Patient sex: M
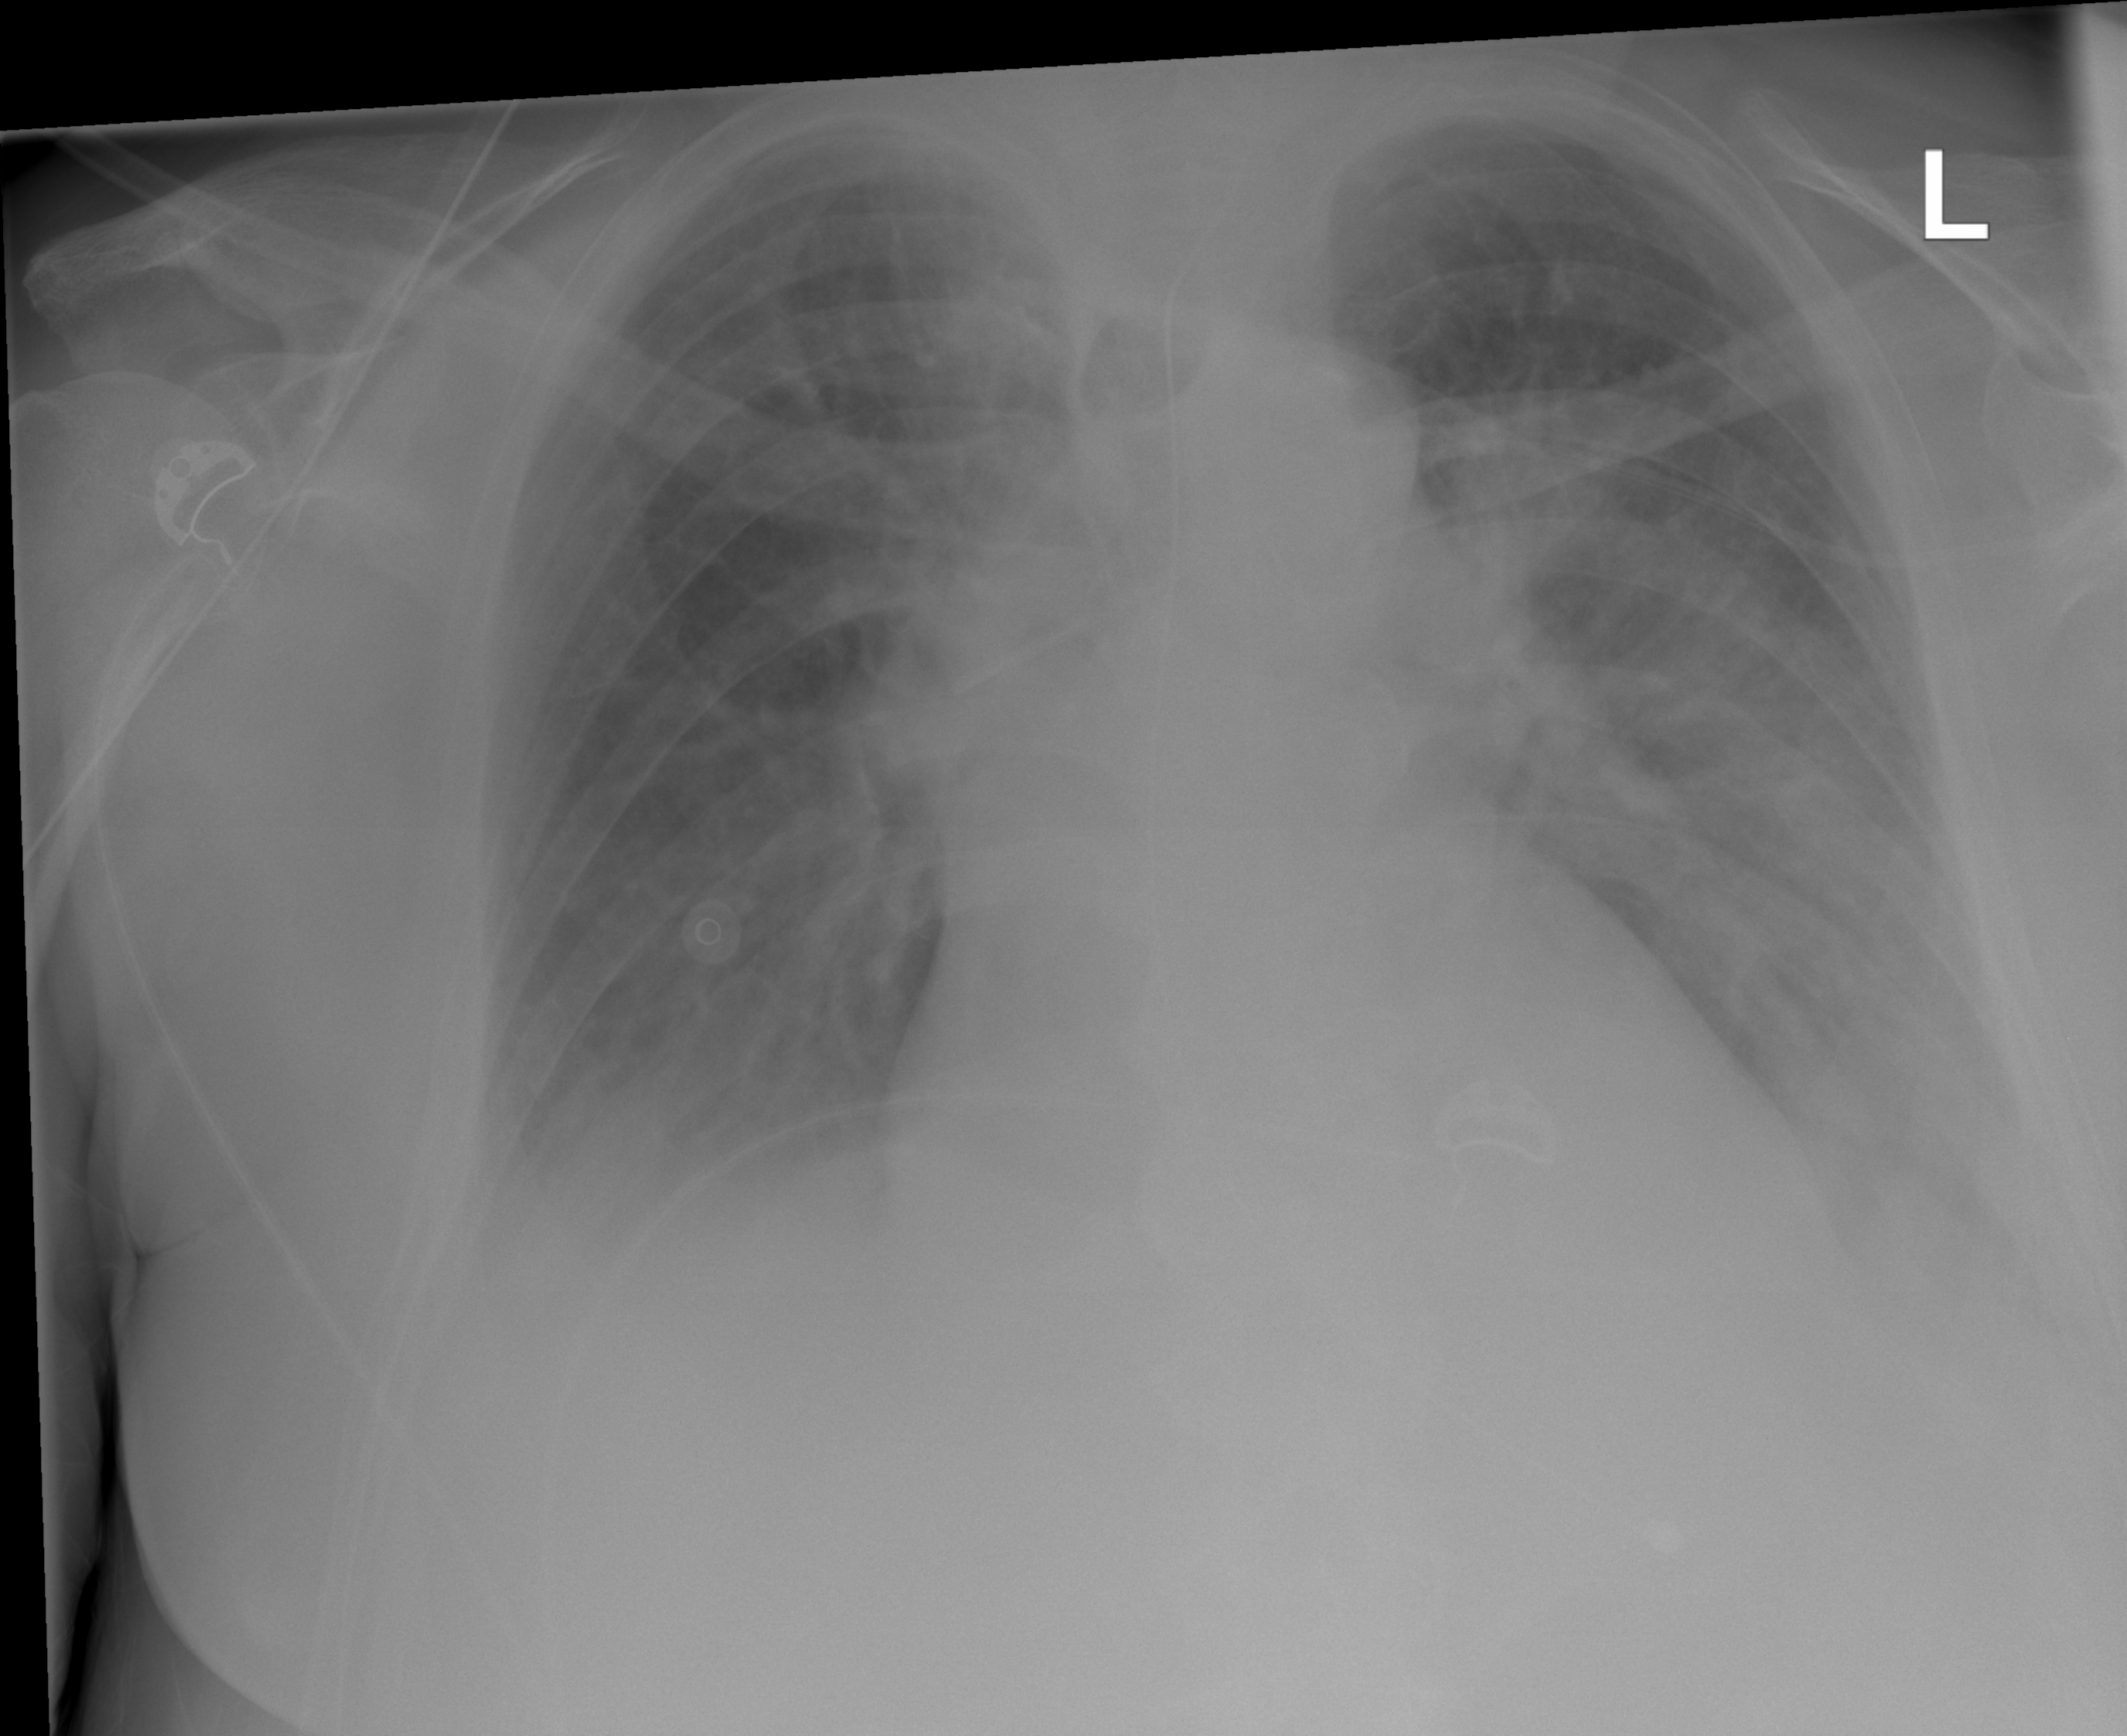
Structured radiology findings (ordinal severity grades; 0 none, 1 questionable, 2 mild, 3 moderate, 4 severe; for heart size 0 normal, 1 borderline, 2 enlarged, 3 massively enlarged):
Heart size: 0
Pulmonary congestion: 0
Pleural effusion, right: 3
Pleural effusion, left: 3
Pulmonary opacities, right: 2
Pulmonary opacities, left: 2
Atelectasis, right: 0
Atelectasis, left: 0